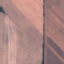
Land use / land cover class: AnnualCrop